Aerial crown-view tile of a tropical tree (Barro Colorado Island, Panama), acquired 20240611:
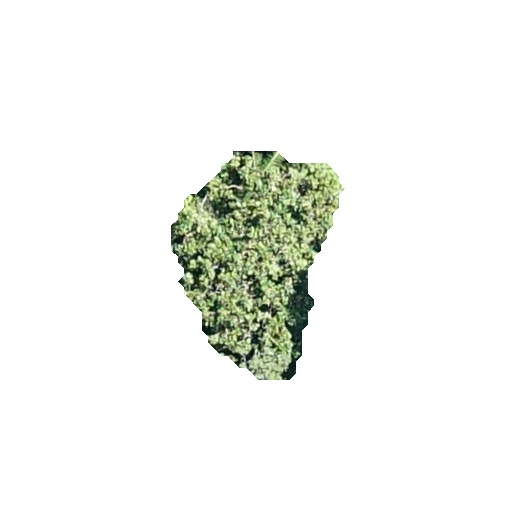
Species: Miconia argentea
GBIF accepted scientific name: Miconia argentea
Crown area: 40.727 m²